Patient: sex F, age 33
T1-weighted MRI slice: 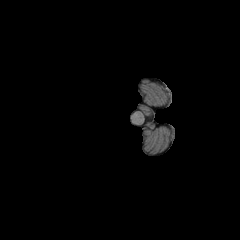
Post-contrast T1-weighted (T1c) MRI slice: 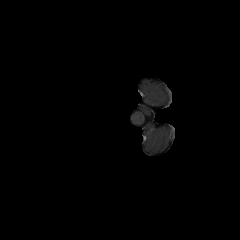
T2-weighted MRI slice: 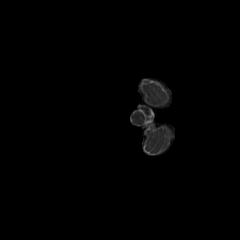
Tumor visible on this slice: no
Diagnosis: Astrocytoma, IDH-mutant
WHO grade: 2